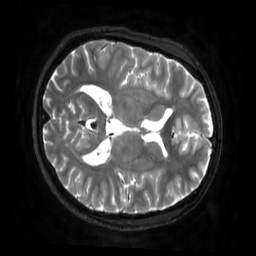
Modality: T2w
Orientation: axial
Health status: healthy
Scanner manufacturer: philips
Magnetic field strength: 3 T
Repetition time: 2.5 s
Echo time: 0.25 s